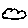
Label: cloud